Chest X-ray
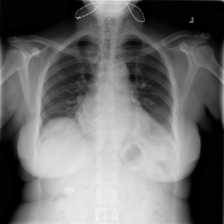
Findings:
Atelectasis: negative
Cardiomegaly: negative
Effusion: negative
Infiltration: positive
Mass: negative
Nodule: negative
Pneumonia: negative
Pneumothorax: negative
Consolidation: negative
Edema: negative
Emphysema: negative
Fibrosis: negative
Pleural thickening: negative
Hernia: negative